Aerial crown-view tile of a tropical tree (Barro Colorado Island, Panama), acquired 20250915:
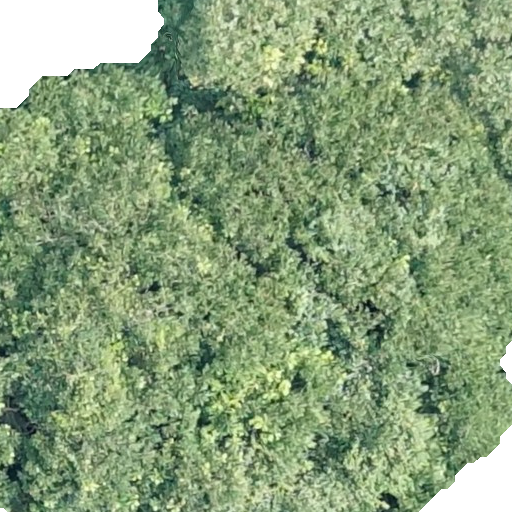
Species: Dipteryx oleifera
GBIF accepted scientific name: Dipteryx oleifera
Crown area: 538.567 m²